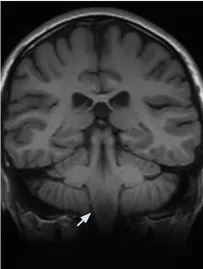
Brain MRI performed at 1.5 Tesla and limited by metallic artifacts. Coronal T1 weighted imaging showing a low signal intensity.
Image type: radiology (mri)